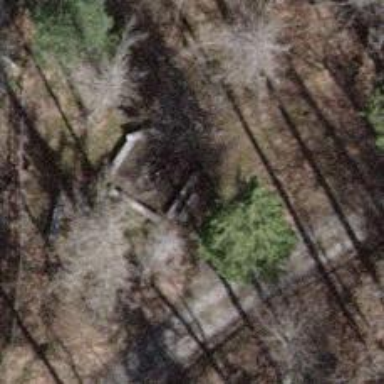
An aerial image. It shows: Brown bench.